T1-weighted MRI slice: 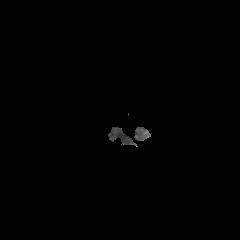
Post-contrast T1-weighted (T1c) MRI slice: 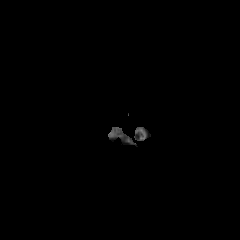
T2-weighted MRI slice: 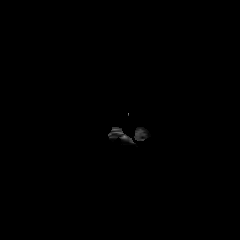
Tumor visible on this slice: no